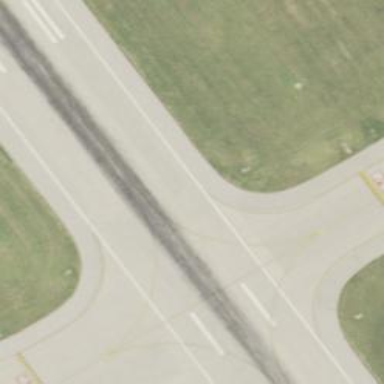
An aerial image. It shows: View of taxiway at the airport.